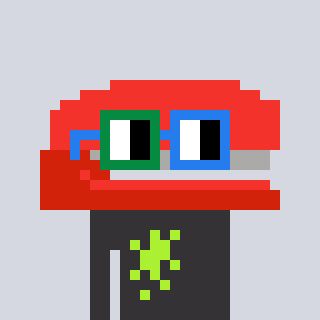
a pixel art character with square green and blue glasses, a stapler-shaped head and a grayscale-colored body on a cool background